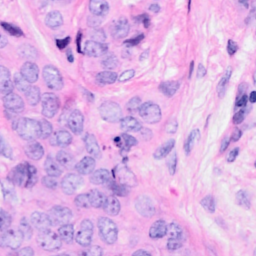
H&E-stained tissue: Breast